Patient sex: M
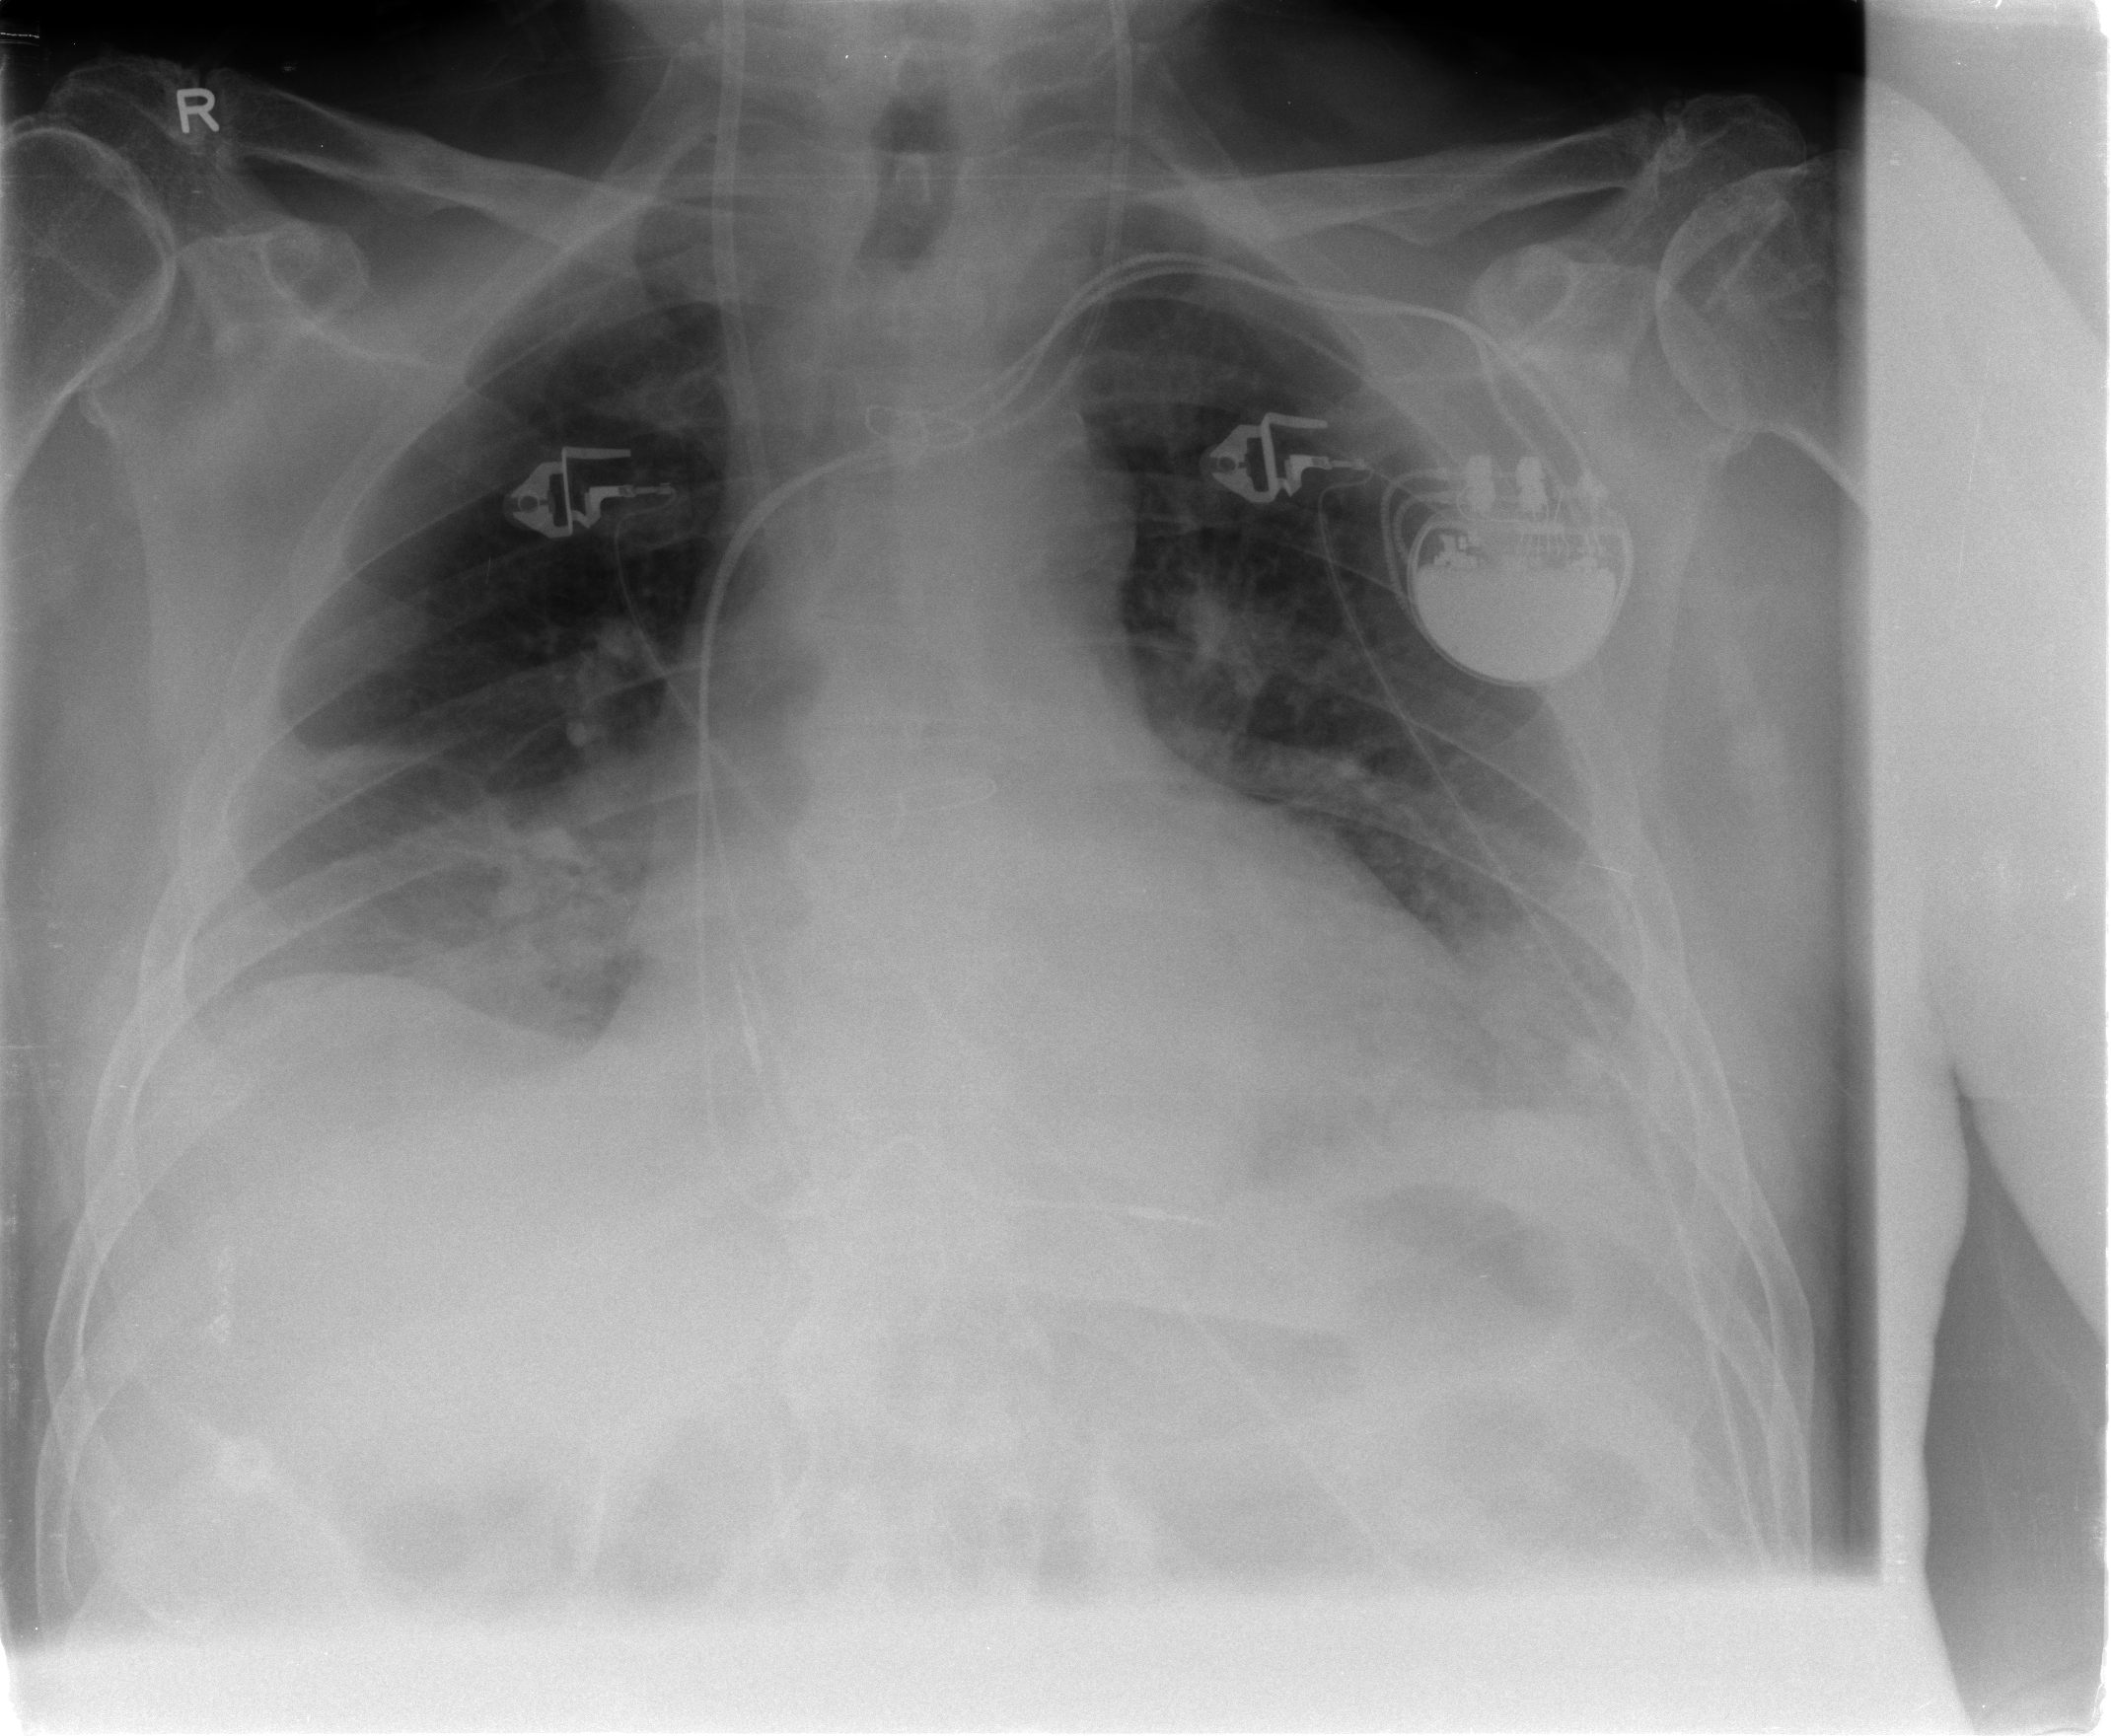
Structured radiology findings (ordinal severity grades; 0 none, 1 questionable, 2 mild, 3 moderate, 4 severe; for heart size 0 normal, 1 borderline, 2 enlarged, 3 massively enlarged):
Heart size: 0
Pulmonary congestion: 0
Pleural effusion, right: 2
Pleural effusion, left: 2
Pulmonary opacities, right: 1
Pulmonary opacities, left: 2
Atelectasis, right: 3
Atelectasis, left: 2